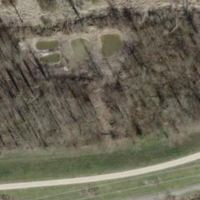
EUNIS habitat code: 21
Species observed at this site:
Rorippa palustris
Medicago sativa
Fagus sylvatica